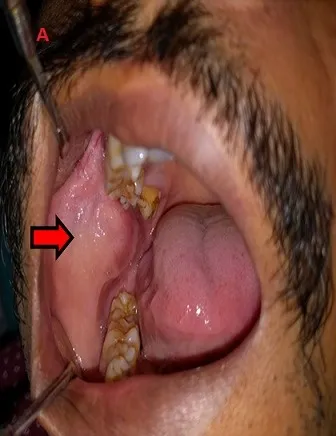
Intraoral photograph showing well defined solitary swelling in right buccal mucosa.
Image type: pathology (fish)